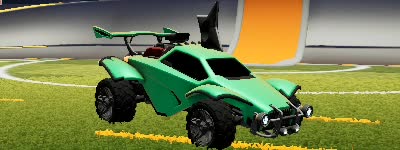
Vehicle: octane